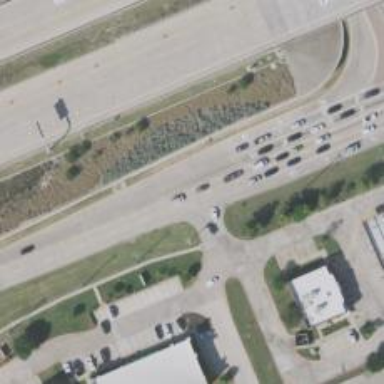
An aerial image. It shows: Secondary road with frontage road alongside.